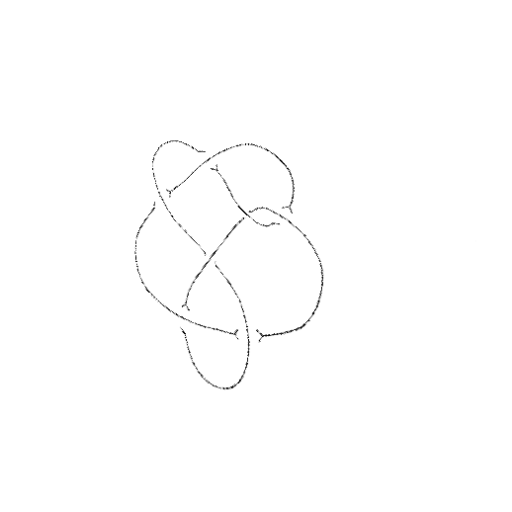
Crossing number: 7